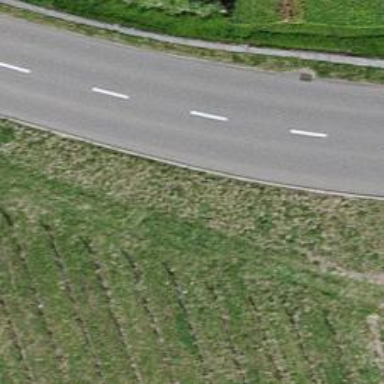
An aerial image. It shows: Bus stop along the road.